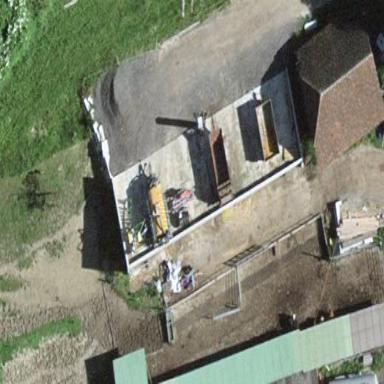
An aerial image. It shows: Barn.